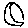
Label: moon